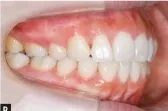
Posttreatment records (at 24 years and 2 months of age):. Extraoral, and ,intraoral photographs.
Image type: medical_photograph (oral_photograph)